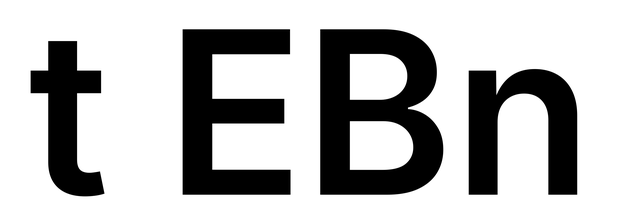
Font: Inter_SemiBold